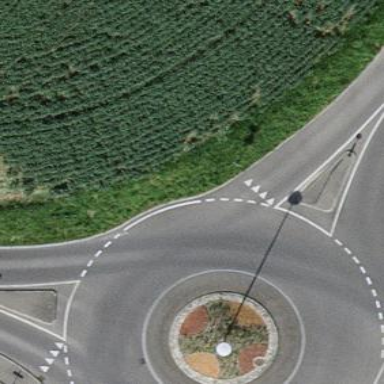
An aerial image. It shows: Tertiary road made of asphalt leading to roundabout junction.